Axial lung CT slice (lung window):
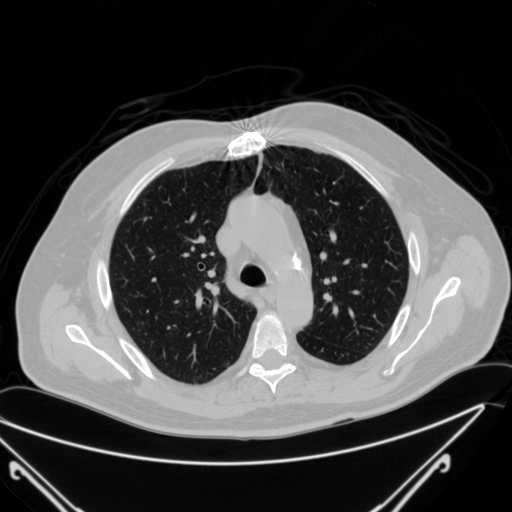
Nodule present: no